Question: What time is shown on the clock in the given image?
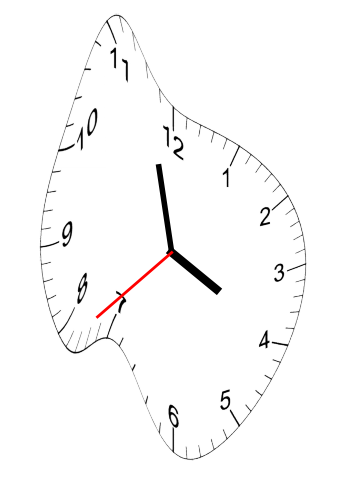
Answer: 03:57:38